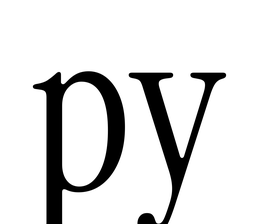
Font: InstrumentSerif-Regular